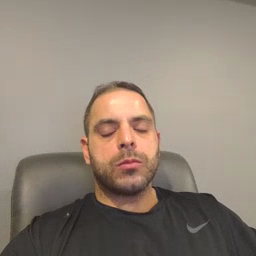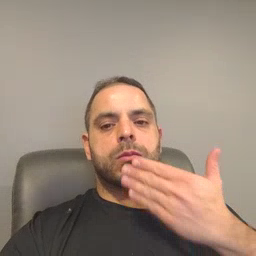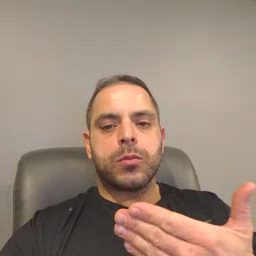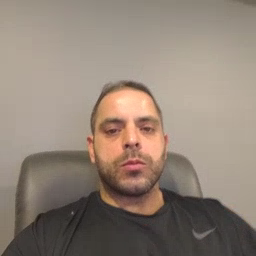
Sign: thankyou